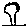
Label: tree